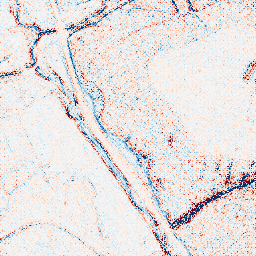
Category: edge_preserving
Decomposition family: bilateral
Decomposition parameters: d: 9
sigma_color: 25
sigma_space: 150
Upsampling method: regularized
Upsampling parameters: scale: 2
lambda_reg: 0.1
Upsampling scale: 2